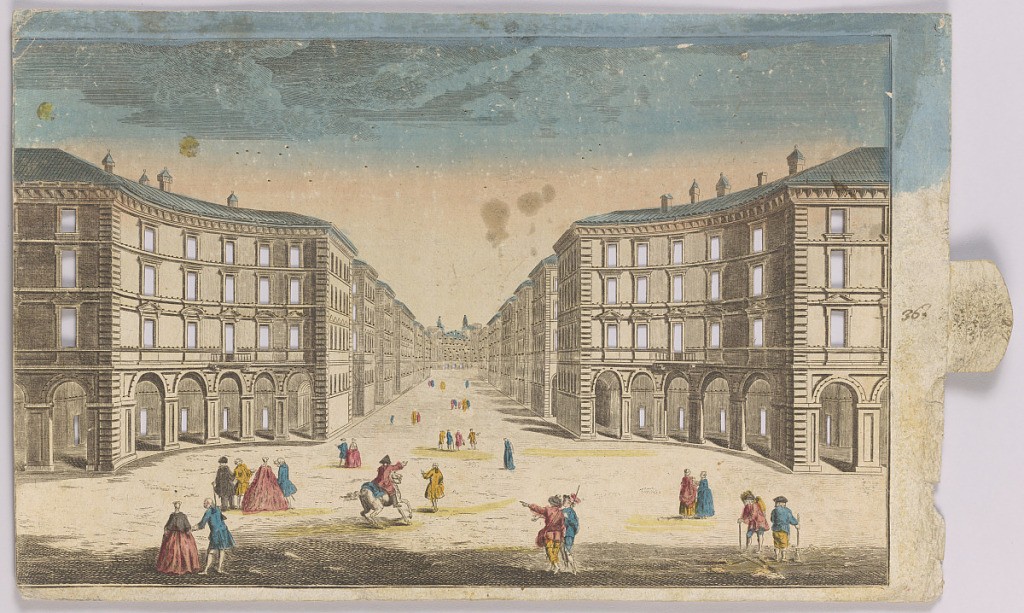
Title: Peep-Show Print
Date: mid-18th century
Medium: Engraving and brush and wash on paper
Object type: Print
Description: Peep-show print